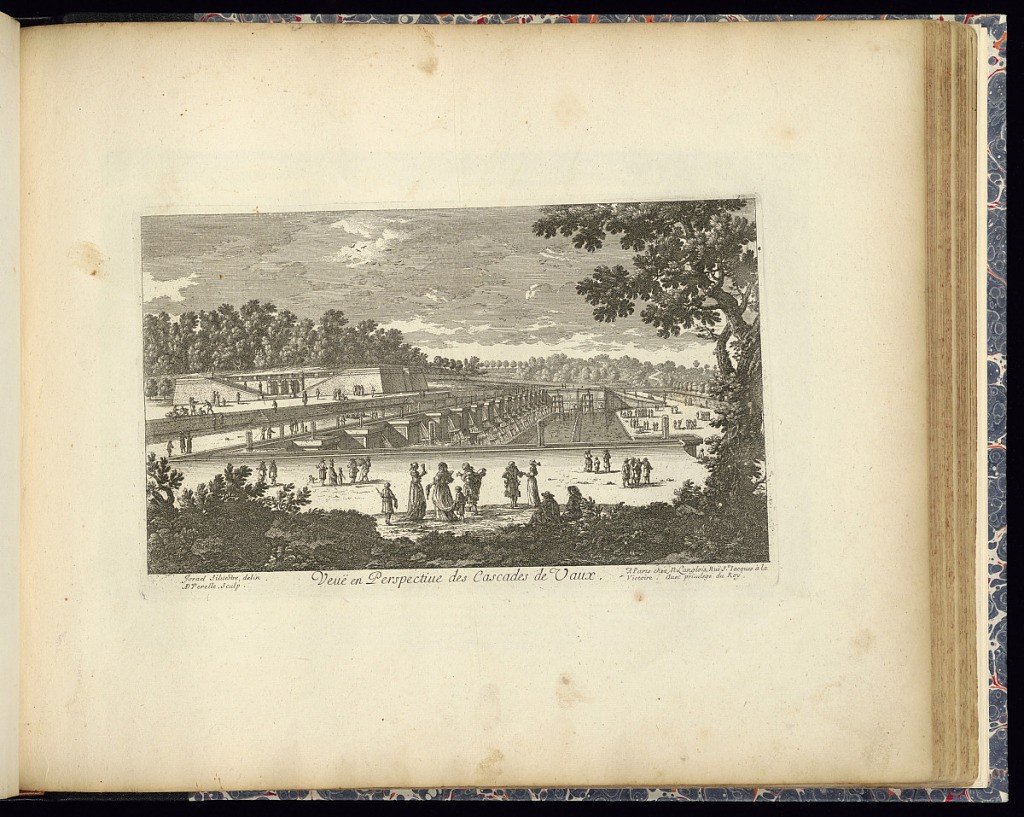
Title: Veuë en Perspective des Cascades de Vaux
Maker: Israel Silvestre, French, 1621 – 1691
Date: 1661–1703
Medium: Etching on laid paper
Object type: Print
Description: View of the gardens at Vaux le Vicomte. Cascading fountains into a large deep basin of water with more fountains. To the left, a building with double stairs leading above to a balustrade level. Trees in the background and in the foreground framing the scene. Figures walking throughout the grounds along the paths. The plate is signed and titled.